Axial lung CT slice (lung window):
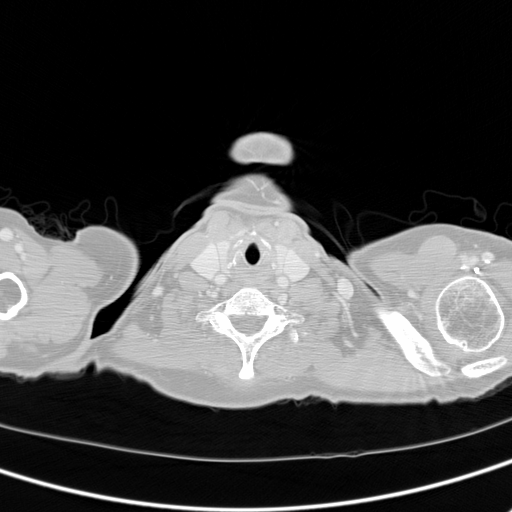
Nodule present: no